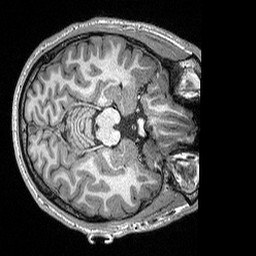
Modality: T1w
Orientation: axial
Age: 19
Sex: male
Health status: healthy
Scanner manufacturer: siemens
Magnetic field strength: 3 T
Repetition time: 2.3 s
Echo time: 0.00298 s